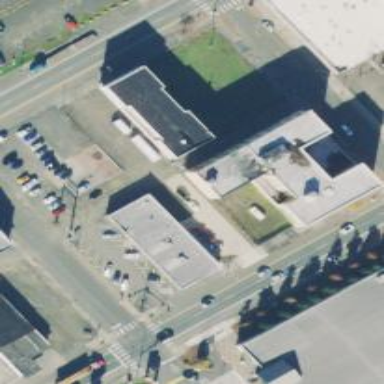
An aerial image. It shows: Building.